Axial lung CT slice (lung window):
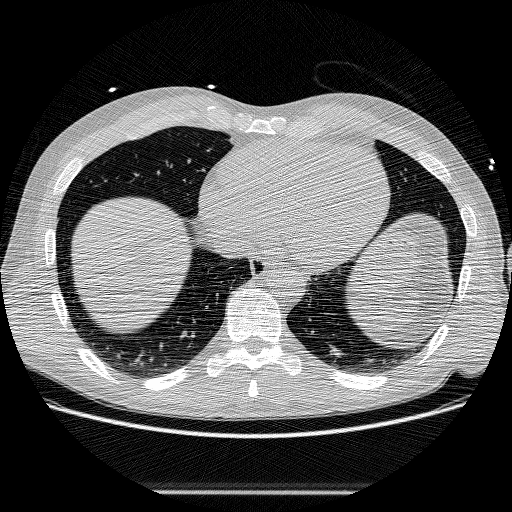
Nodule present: no